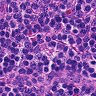
Metastatic tissue present: no